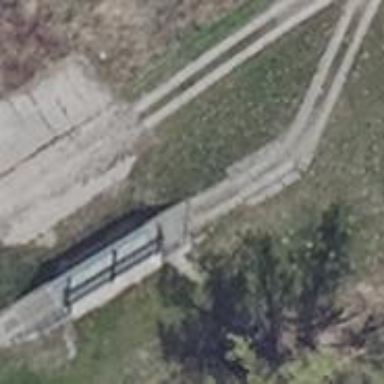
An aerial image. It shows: Bridge over well-constructed track.